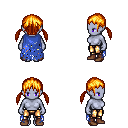
a pixel art fantasy rpg character, female body template, dark elf, purple skin, blue tattered cape, gold greaves, light blonde twin-tailed hairstyle, brown shoes, four views (front, back, left, right), 2x2 character sprite sheet, small pixel art, hard edges, no anti-aliasing